Question:
I'm looking for another column that will give the overall total counts from each gender next to the 'eduCounts' column. The rest of the query works fine. Finding the distinct gender counts in this case has to be done by 'select count(distinct patid) from...'
first try:
'''
declare @sexcounts int
set @sexcounts = case when members.sex 'm' then (select COUNT(distinct patid) from members where sex='m')
when members.sex 'f' then (select COUNT(distinct patid) from members where sex='f')
select sex, edutext, COUNT(*) as eduCounts from
(
select distinct m.patid, m.sex, e.eduText
from members as m
inner join claims as c on c.patid=m.PATID
inner join icdClm as ic on ic.clmid=c.clmid
inner join tblICD as t on t.ICD=ic.icd
inner join EducationTable as e on e.eduID=m.education
inner join IncomeTable as i on i.incomeID=m.income
where ISNUMERIC(ic.icd)=1 and SUBSTRING(ic.icd,1,3)='707'
)t
group by sex, eduText
order by sex
'''
second try:
'''
declare @sexcounts int
set @sexcounts = (select COUNT(distinct patid),case when sex 'm' then (select COUNT(distinct PATID) from members where sex='m') else (select COUNT(distinct patid) from members where sex='f')
from members)
select sex, edutext, COUNT(*) as eduCounts from
(
select distinct m.patid, m.sex, e.eduText
from members as m
inner join claims as c on c.patid=m.PATID
inner join icdClm as ic on ic.clmid=c.clmid
inner join tblICD as t on t.ICD=ic.icd
inner join EducationTable as e on e.eduID=m.education
inner join IncomeTable as i on i.incomeID=m.income
where ISNUMERIC(ic.icd)=1 and SUBSTRING(ic.icd,1,3)='707'
)t
group by sex, eduText
order by sex
'''
I know I could make a derived table and join on the sex column, but I'd like to know how to do it with a variable if at all possible.
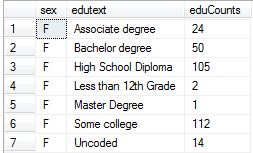
Answer: Do you mean this:
'''
select Sex, eduText, eduCounts, sum(eduCounts) over (Partition by Sex) from(
select Sex, eduText, count(eduText) eduCounts
From TableName group by Sex, eduText)x
'''